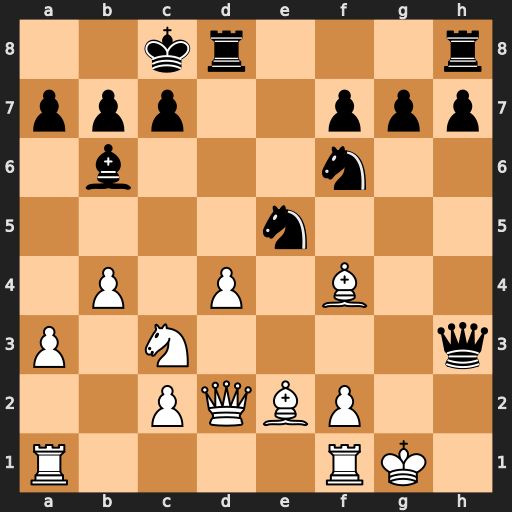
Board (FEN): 2kr3r/ppp2ppp/1b3n2/4n3/1P1P1B2/P1N4q/2PQBP2/R4RK1
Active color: w
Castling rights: -
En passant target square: -
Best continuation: Bxe5 Bxd4 Bxd4 Ng4 Qf4